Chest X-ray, AP view. Patient: 40 years old, sex M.
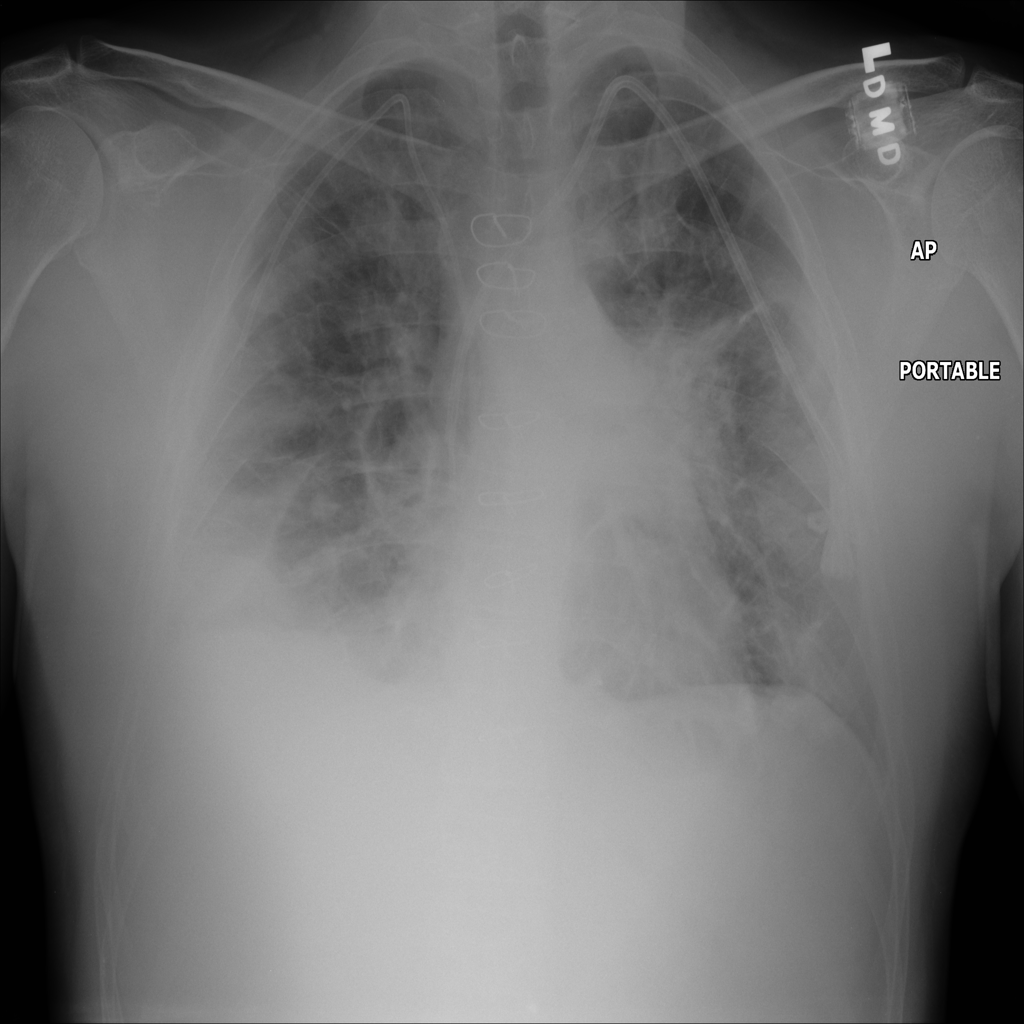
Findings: Infiltration, Mass, Nodule